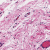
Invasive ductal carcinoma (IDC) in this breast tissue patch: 0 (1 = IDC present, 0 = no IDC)